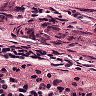
Metastatic tissue present: yes